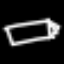
Label: pencil